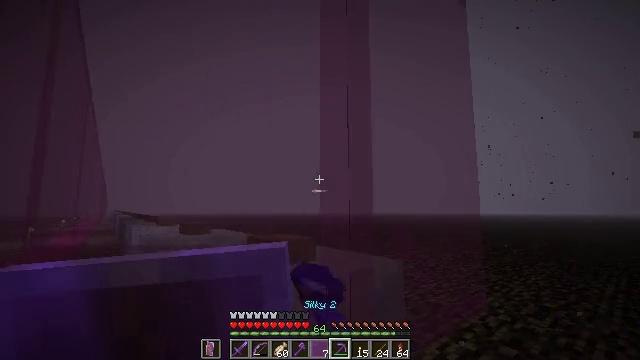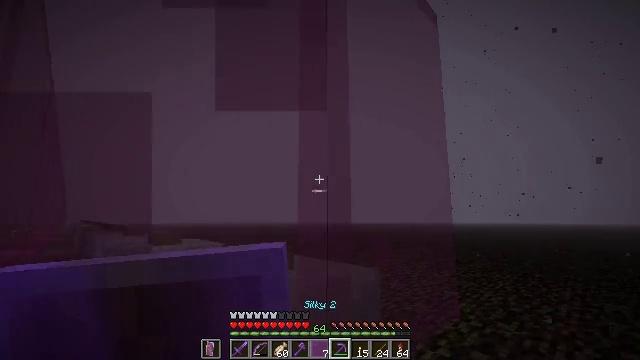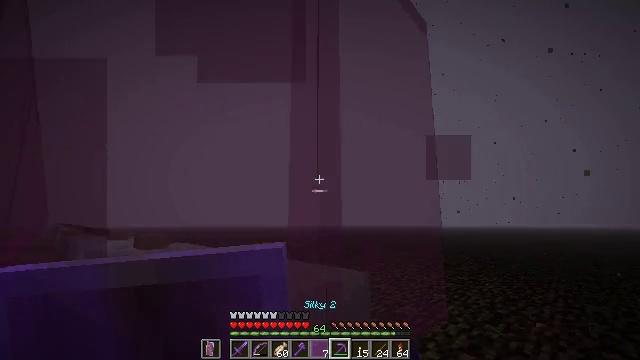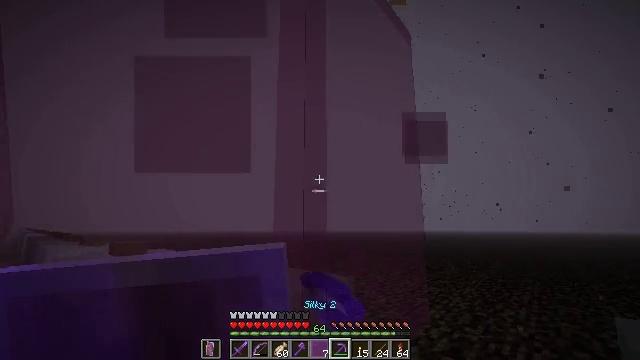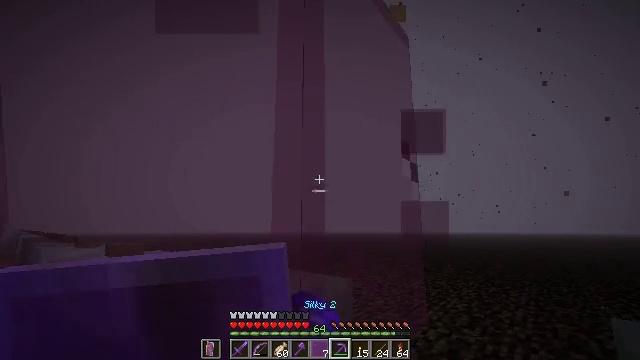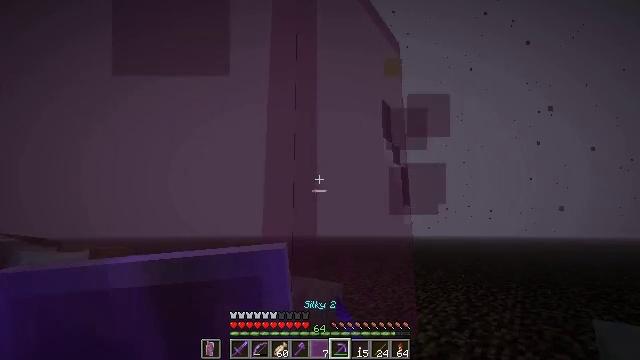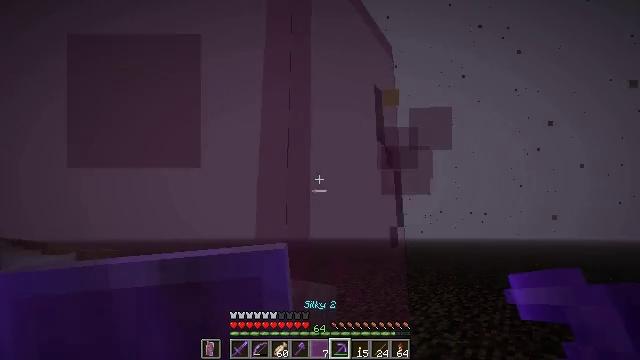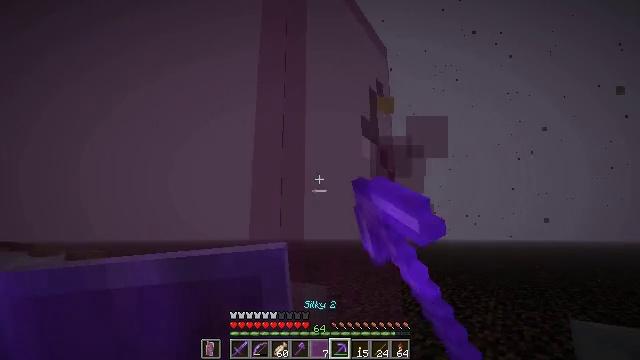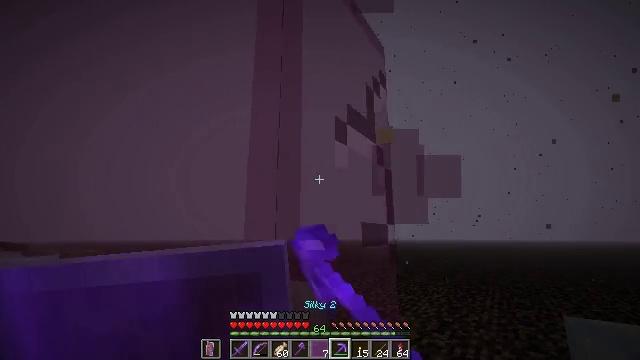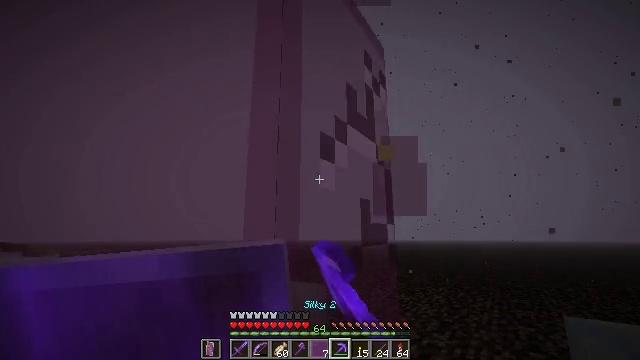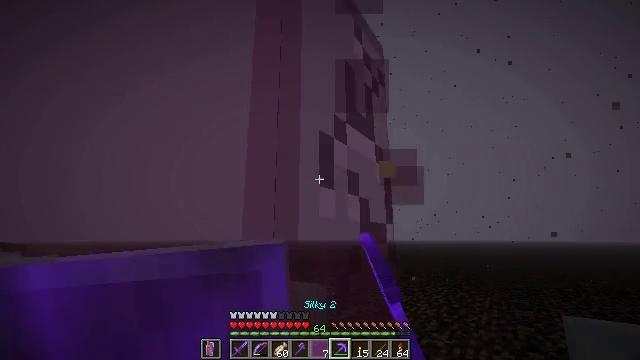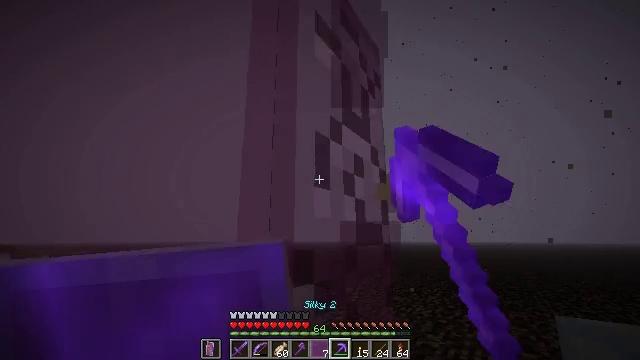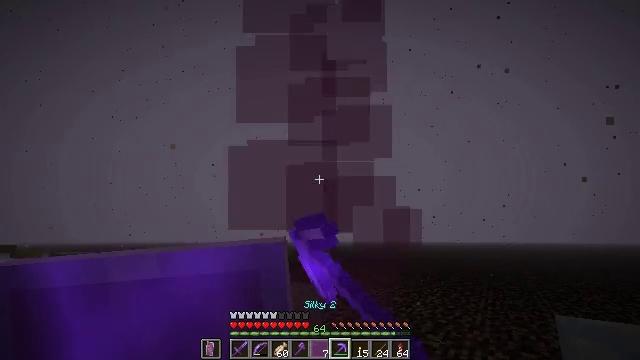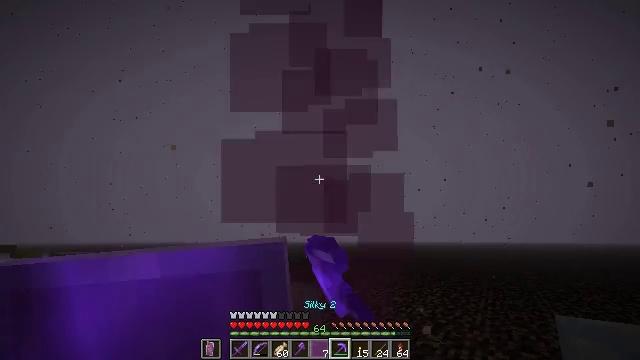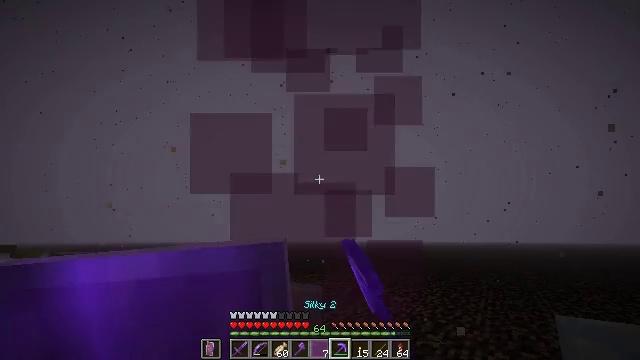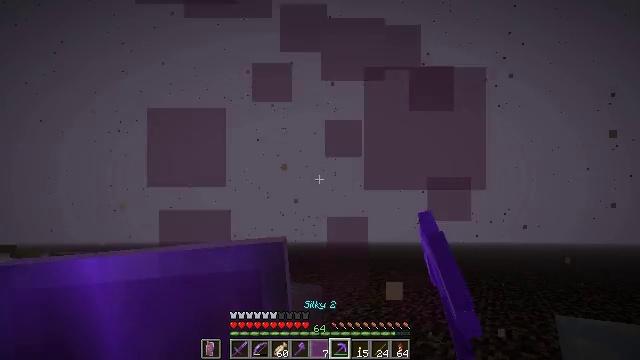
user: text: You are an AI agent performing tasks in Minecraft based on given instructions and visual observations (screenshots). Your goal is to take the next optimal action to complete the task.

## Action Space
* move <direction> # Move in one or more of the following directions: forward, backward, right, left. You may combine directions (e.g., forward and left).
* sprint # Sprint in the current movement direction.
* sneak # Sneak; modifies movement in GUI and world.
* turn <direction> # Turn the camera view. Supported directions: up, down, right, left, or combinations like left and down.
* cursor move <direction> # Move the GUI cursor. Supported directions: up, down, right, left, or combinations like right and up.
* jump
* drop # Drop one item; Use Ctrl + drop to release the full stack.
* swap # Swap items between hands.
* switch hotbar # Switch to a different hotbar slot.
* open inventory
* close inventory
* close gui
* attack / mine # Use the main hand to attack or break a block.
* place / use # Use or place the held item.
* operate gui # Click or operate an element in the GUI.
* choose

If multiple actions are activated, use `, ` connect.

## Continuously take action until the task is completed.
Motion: motion action
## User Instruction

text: Break the magenta stained glass pane.
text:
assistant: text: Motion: move forward, sneak, turn right and up, attack / mine
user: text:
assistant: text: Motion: move forward, sneak, turn right, attack / mine
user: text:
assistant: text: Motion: move forward, sneak, turn right and up, attack / mine
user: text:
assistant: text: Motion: move forward, sneak, attack / mine
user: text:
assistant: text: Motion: move forward, sneak, turn right, attack / mine
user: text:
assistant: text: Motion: move forward, sneak, turn right, attack / mine
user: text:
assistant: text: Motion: sneak, turn right, attack / mine
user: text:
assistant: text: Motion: sneak, attack / mine
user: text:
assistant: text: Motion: sneak, attack / mine
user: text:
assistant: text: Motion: sneak, attack / mine
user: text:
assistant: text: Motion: sneak, attack / mine
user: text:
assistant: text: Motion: sneak, attack / mine
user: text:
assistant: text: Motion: sneak, attack / mine
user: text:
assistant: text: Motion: sneak, attack / mine
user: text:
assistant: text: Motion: sneak, attack / mine
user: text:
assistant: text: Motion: sneak, attack / mine
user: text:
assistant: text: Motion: sneak, attack / mine
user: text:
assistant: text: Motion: sneak